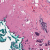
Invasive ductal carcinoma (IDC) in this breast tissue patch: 0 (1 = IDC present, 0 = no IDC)